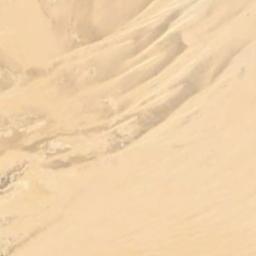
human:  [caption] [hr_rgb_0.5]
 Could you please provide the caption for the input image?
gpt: This is a yellow desert with wavy stripes .

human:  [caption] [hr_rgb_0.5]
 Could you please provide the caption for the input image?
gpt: The desert is full of yellow sand .

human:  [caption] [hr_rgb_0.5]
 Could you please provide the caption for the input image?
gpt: There is a little grain in this desert .

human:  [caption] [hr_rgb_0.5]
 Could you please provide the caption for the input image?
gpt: The desert has silvery sand and some longitudinal dunes .

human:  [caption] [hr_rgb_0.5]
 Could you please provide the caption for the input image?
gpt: A yellow desert covered with sand .